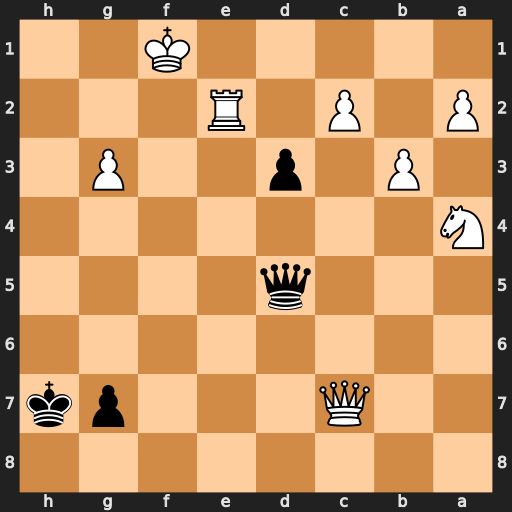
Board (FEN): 8/2Q3pk/8/3q4/N7/1P1p2P1/P1P1R3/5K2
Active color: b
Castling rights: -
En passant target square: -
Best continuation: Qf3+ Kg1 dxe2